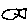
Label: fish